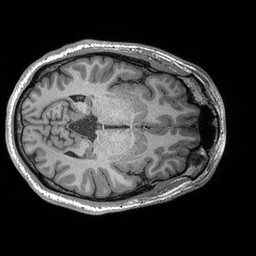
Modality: T1w
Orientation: axial
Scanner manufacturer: siemens
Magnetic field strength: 3 T
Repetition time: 2.3 s
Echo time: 0.00298 s